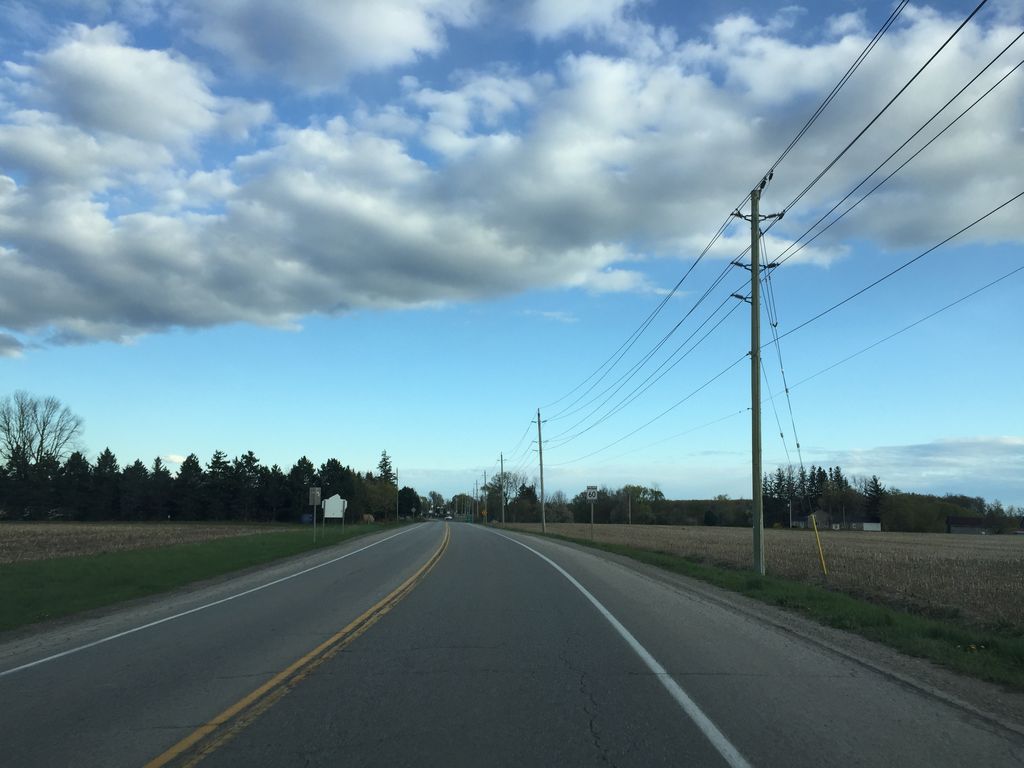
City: kitchener-waterloo